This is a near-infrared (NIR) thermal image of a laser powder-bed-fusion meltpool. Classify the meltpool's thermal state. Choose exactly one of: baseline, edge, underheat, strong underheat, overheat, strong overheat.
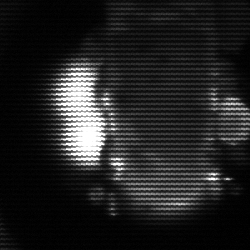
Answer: strong underheat